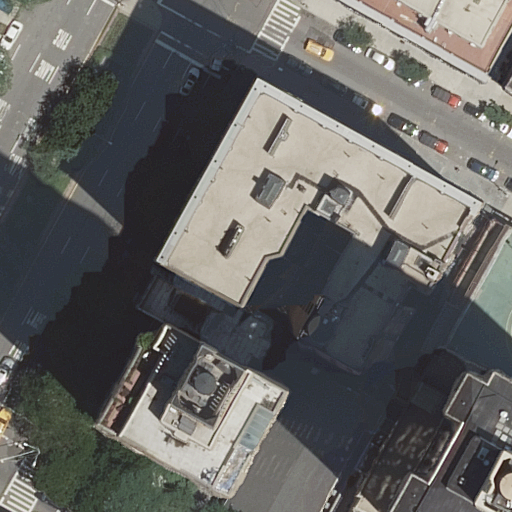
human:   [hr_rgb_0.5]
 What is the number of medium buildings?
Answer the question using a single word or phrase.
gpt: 3

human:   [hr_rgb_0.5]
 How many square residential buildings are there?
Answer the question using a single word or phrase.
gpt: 0

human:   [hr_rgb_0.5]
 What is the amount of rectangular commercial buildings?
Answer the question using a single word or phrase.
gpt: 0

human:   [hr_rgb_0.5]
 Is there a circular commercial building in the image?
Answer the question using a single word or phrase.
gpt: no

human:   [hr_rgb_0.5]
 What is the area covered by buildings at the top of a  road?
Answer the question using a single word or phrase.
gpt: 2026m2

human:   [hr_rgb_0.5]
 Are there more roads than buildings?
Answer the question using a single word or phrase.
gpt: no

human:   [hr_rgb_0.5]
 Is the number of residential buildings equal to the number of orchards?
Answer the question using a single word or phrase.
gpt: no

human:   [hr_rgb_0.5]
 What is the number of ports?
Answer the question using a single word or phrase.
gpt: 0

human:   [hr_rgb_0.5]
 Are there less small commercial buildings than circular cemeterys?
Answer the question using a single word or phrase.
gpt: no

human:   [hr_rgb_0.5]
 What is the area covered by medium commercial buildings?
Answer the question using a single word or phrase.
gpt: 0m2

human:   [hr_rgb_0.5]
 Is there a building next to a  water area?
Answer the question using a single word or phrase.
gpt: no

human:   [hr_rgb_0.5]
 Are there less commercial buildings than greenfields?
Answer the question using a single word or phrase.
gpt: no

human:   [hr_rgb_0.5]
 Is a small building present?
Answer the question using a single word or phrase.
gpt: yes

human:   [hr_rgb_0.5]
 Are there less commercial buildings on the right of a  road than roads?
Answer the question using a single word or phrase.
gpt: yes

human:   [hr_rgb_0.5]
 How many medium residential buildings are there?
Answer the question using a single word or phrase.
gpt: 3

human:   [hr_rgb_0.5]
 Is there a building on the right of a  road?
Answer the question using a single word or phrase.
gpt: yes

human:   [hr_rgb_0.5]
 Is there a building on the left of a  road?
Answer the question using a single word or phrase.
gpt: yes

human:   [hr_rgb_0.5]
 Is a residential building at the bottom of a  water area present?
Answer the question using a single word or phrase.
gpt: no

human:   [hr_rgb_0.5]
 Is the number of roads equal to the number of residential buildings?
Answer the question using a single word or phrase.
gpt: no

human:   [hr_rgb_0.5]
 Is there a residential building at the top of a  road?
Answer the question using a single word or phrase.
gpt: yes

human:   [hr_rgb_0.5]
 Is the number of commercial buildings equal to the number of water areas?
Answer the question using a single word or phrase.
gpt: yes

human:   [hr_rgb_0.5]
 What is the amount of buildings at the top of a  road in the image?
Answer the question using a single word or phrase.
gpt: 4

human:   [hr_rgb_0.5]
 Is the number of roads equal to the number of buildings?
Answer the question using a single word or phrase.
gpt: no

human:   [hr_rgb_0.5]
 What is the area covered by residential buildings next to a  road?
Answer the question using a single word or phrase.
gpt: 3552m2

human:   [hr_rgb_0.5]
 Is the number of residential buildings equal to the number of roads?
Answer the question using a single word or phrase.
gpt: no

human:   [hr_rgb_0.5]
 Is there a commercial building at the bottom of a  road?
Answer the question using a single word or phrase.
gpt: no

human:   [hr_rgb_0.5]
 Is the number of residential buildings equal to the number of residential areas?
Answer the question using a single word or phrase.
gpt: no

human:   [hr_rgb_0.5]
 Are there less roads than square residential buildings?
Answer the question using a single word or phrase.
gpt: no

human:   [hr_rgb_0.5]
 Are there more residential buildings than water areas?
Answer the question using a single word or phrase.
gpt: yes

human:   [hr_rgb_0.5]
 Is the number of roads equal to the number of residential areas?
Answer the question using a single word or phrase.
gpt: no

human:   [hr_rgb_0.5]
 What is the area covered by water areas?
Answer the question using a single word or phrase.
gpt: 0m2

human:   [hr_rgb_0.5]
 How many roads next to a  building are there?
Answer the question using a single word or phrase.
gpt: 4

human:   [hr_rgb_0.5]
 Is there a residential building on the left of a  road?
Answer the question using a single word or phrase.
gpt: yes

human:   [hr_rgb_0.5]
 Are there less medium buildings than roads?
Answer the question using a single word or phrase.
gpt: yes

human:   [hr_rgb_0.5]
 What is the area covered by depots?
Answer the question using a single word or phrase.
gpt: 0m2

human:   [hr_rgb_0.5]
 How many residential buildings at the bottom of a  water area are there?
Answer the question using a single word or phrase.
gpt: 0